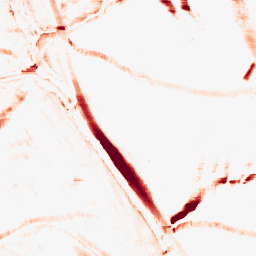
Category: morphological
Decomposition family: morphological_rect
Decomposition parameters: operation: opening
width: 20
height: 10
Upsampling method: bspline
Upsampling parameters: scale: 2
Upsampling scale: 2